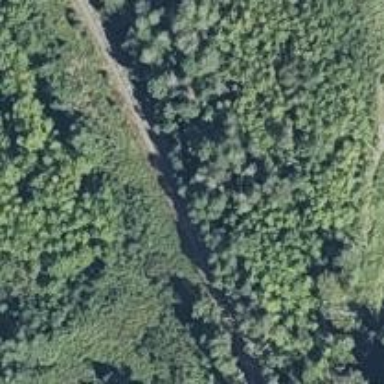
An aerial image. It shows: Railway track.